Field crop: tomato
Growth stage: 1
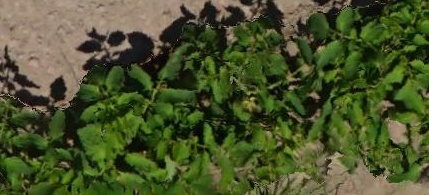
Species: tomato